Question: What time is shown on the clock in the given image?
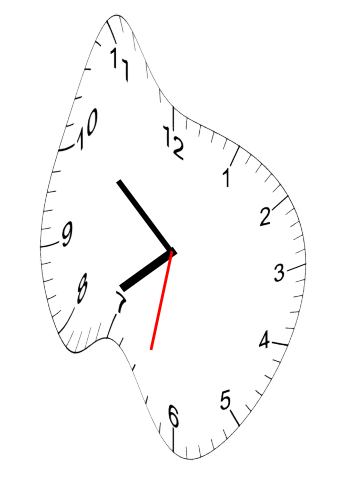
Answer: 07:51:32